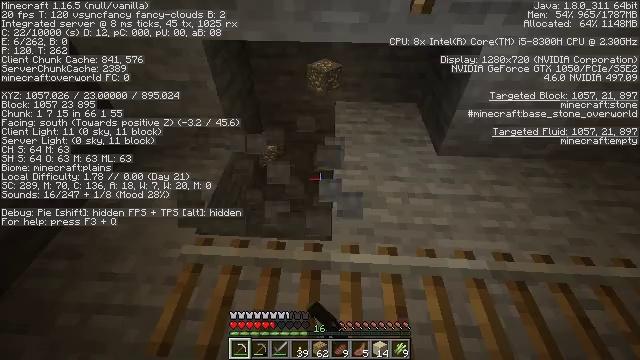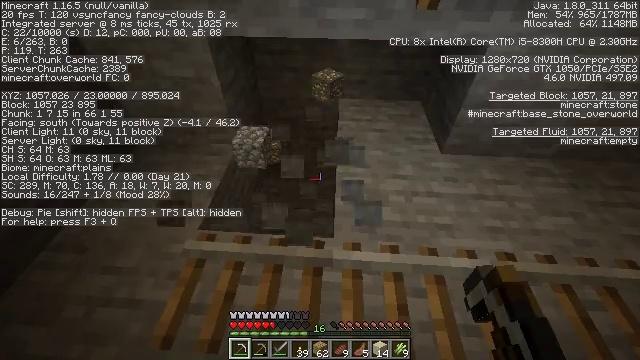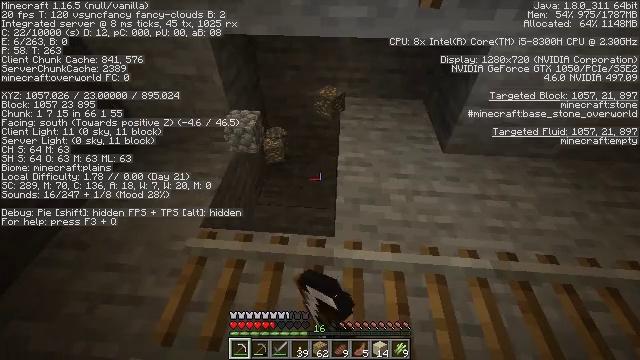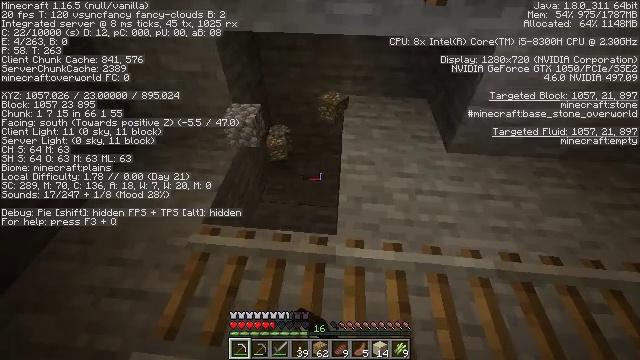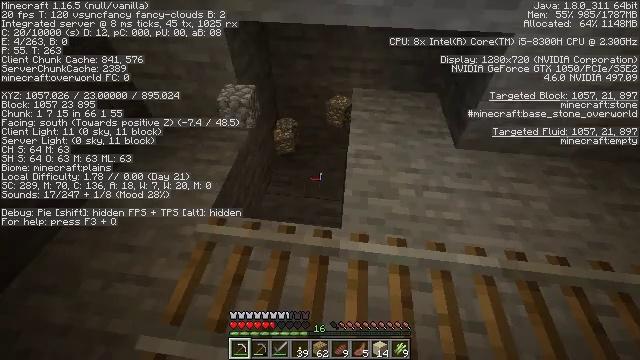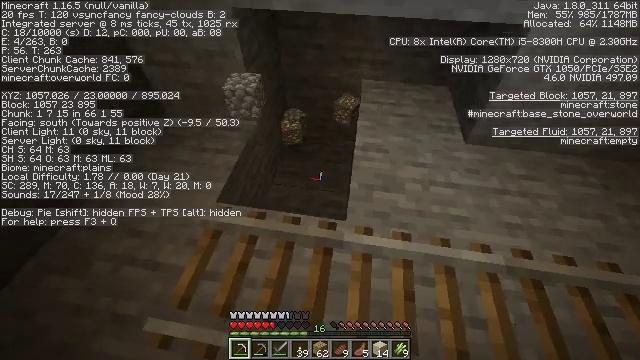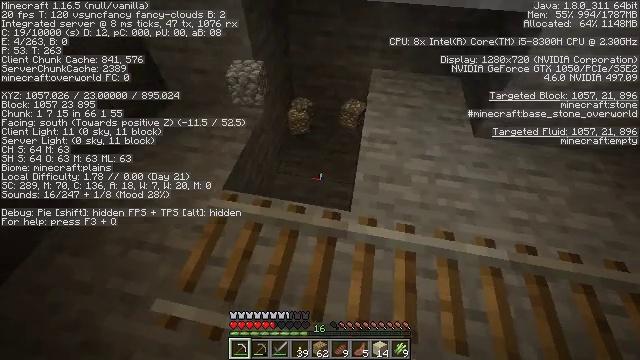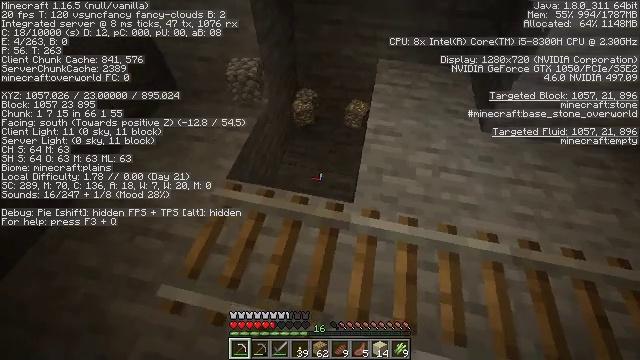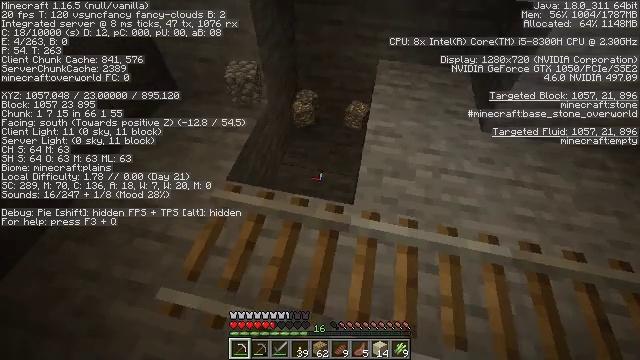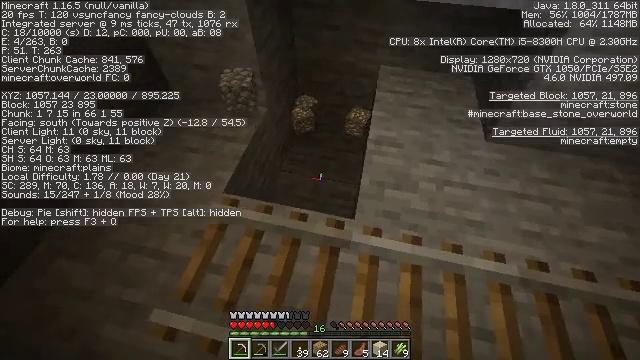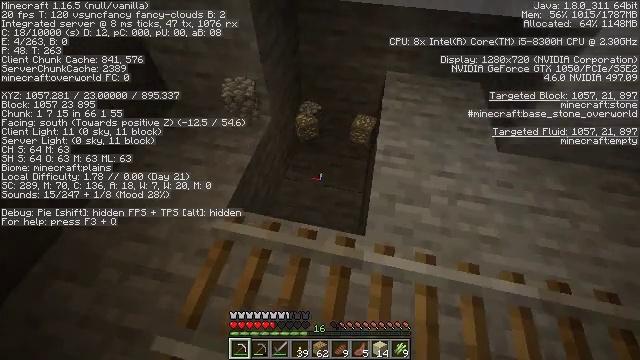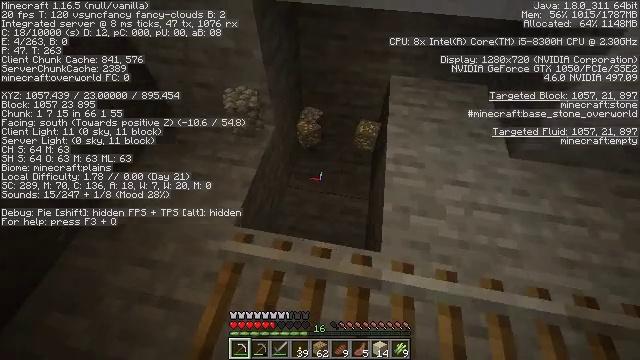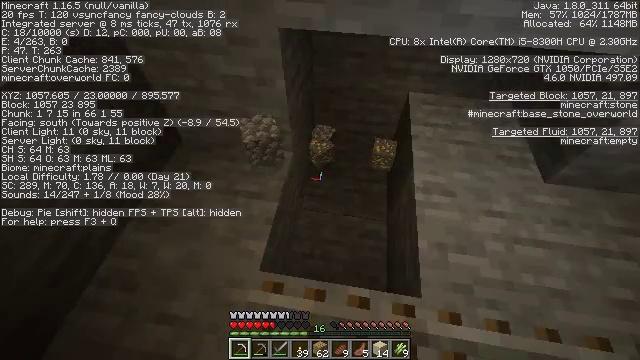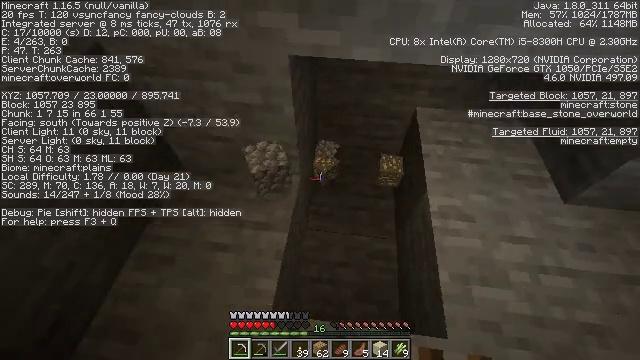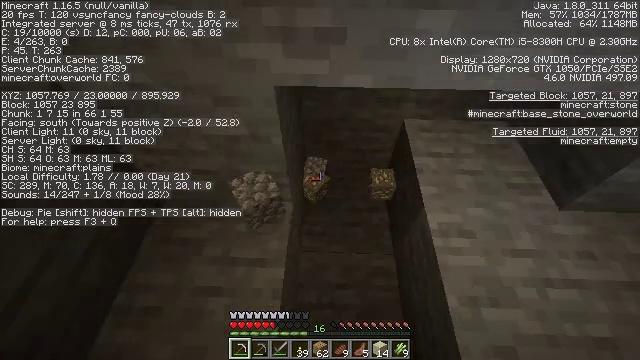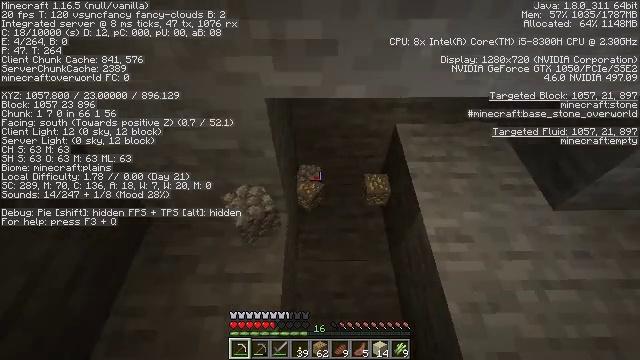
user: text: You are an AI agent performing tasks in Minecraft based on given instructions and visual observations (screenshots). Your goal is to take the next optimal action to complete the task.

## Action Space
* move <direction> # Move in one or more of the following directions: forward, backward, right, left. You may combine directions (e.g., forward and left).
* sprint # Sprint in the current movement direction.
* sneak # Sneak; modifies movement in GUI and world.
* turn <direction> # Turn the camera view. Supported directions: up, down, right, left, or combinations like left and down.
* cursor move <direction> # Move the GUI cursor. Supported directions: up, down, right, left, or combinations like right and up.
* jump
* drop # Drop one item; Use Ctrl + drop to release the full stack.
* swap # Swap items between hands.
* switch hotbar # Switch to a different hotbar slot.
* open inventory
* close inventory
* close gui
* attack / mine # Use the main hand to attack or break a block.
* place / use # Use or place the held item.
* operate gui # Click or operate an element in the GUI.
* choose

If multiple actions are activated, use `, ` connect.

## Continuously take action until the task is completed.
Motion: motion action
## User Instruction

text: Recycle the rail from an abandoned track.
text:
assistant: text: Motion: attack / mine
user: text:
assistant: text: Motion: attack / mine
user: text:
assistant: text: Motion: attack / mine
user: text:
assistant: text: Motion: turn left and down
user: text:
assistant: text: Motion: turn left and down
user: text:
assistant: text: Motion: turn left and down
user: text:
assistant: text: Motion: turn left and down
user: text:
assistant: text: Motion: move forward
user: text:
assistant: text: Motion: move forward and move left
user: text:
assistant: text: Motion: move forward and move left
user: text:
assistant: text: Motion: move forward and move left, turn right
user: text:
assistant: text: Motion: move forward and move left, turn right
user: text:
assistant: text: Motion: move forward, turn right
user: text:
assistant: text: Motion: move forward, turn right and up
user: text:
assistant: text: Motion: move forward, turn right
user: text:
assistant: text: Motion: move forward
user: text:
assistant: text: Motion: move forward
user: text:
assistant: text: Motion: move forward, turn right
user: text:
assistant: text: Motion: move right
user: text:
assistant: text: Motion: move right, turn right
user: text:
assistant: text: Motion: move right, turn right and up
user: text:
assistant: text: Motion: move right, turn right
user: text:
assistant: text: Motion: move right, turn right and up
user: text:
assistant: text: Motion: turn right and up
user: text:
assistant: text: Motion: turn right and up
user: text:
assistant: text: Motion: move left, turn right and up
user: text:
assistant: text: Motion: move left, turn right
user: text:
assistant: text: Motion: move left, turn right
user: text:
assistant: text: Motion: move left, turn right and up
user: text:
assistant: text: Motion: move left, turn right and up